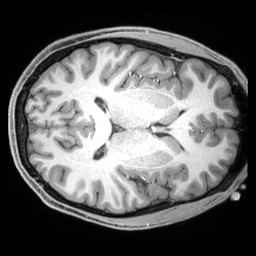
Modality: T1w
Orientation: axial
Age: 19
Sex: male
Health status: healthy
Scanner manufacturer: siemens
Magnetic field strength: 3 T
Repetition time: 2.4 s
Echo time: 0.00194 s